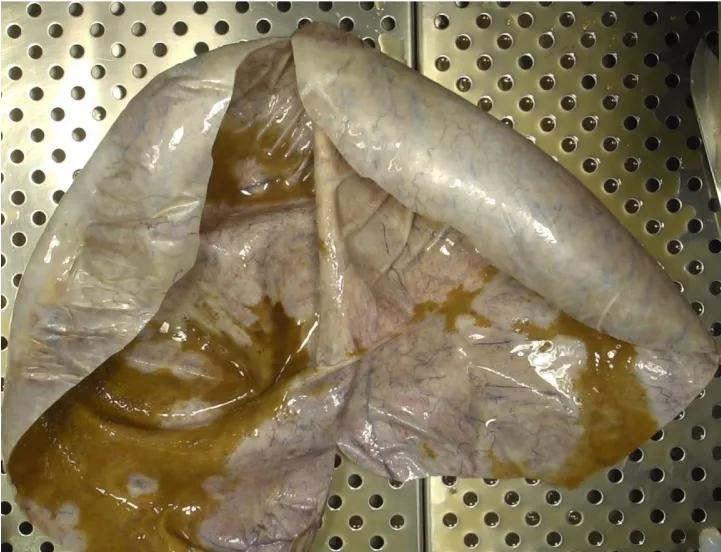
Photograph of the macroscopy of the specimen (opened).
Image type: medical_photograph (other_medical_photograph)